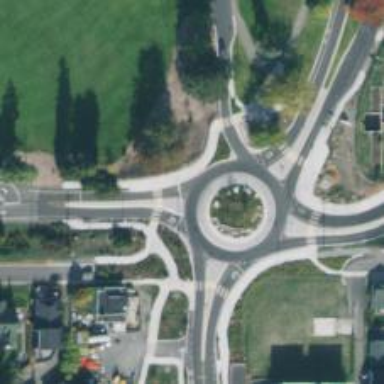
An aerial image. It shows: Secondary road around roundabout.